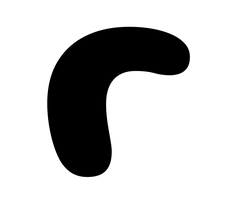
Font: Gluten_SemiBold